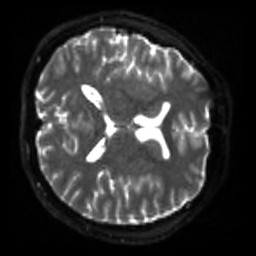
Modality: sbref
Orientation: axial
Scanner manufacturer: siemens
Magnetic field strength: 3 T
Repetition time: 4 s
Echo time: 0.0594 s